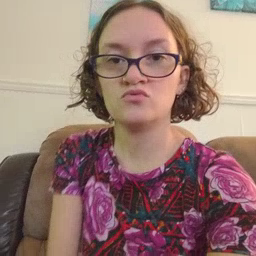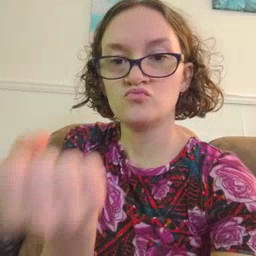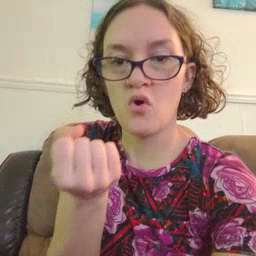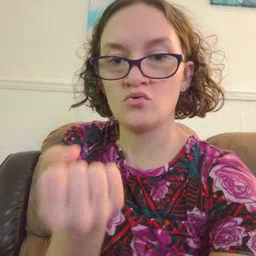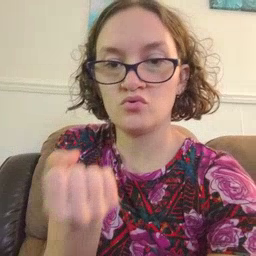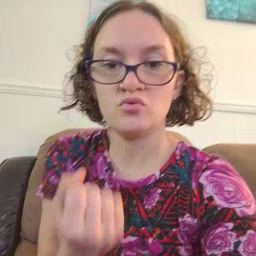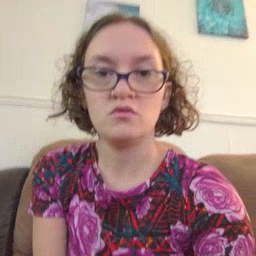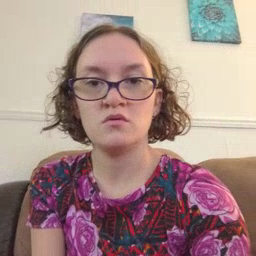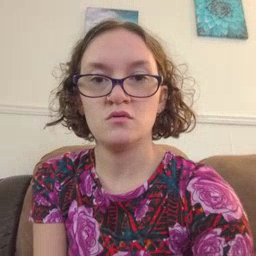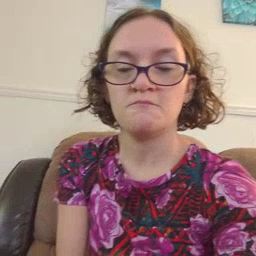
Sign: drawer